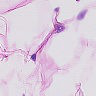
Metastatic tissue present: no